Question: In my database query, it returns set of image names. I want to display them in a small size window (say 3x3), if there are more images (>9) it will populate to the next window by a tab or a specific symbol. People can click to that symbol to open the next window. I also want to recognize which image is chosen by user.
The idea of display is something like emoticon window in this image.

Do you have any idea I can make it in php ?
Here is what I am trying, please feel free to correct my code:
'''
<?php include "dbConnector.php" ; ?>
<table>
<tr>
<?php
require_once ("paginator.php");
$pages = new Paginator; //ew paginator object to play with and initializes the default values behind the scenes
$connector= new DbConnector();
$queryObj = mysql_query("SELECT COUNT(*) FROM 'mydb'.'images'");
$num_rows = mysql_num_rows($queryObj);
$pages->items_total = $num_rows; //assigns total number of records to our paginator's items_total property
$pages->mid_range = 7;//number of page links to display.
$pages->paginate();//ell the paginator to get to work and paginate
$x = mysql_query( "SELECT * FROM 'mydb'.'images' ORDER BY 'name' DESC $pages->limit");
$i = 0;
while($row = mysql_fetch_assoc($x))
{
$i++;
echo "<td><img src='imagefolder/".$row['name'].".png'/></td>";
if ($i % 3 == 0) {
echo '</tr><tr>';}
}
echo "Page $pages->current_page of $pages->num_pages";
echo $pages->display_pages();//displays our page numbers
?>
</tr>
<table>
'''
The dbConnector.php as requested:
'''
<?php
define("EW_CONN_PORT", 3306, TRUE);
define("EW_CONN_HOST", "localhost", TRUE);
define("EW_CONN_DB", "server", TRUE);
define("EW_CONN_USER", "root", TRUE);
define("EW_CONN_PASS", "admin", TRUE);
class DbConnector {
// Database connection
var $theQuery;
var $link;
function DbConnector(){
// Get the main settings from the array we just loaded
$host = 'localhost';
$db = 'mydb';
$user = 'root';
$pass = '';
// Connect to the database
$this->link = mysql_connect($host, $user, $pass);
mysql_select_db($db);
register_shutdown_function(array(&$this, 'close'));
}
//*** Function: query, Purpose: Execute a database query ***
function query($query) {
$this->theQuery = $query;
return mysql_query($query, $this->link);
}
//*** Function: fetchArray, Purpose: Get array of query results ***
function fetchArray($result) {
return mysql_fetch_array($result);
}
//*** Function: close, Purpose: Close the connection ***
function close() {
mysql_close($this->link);
}
}
?>
'''
and paginator.php:
'''
<?php
class Paginator{
var $items_per_page;
var $items_total;
var $current_page;
var $num_pages;
var $mid_range;
var $low;
var $high;
var $limit;
var $return;
var $default_ipp = 25;
function Paginator()
{
$this->current_page = 1;
$this->mid_range = 7;
$this->items_per_page = (!empty($_GET['ipp'])) ? $_GET['ipp']:$this->default_ipp;
}
function paginate()
{
if($_GET['ipp'] == 'All')
{
$this->num_pages = ceil($this->items_total/$this->default_ipp);
$this->items_per_page = $this->default_ipp;
}
else
{
if(!is_numeric($this->items_per_page) OR $this->items_per_page <= 0) $this->items_per_page = $this->default_ipp;
$this->num_pages = ceil($this->items_total/$this->items_per_page);
}
$this->current_page = (int) $_GET['page']; // must be numeric > 0
if($this->current_page < 1 Or !is_numeric($this->current_page)) $this->current_page = 1;
if($this->current_page > $this->num_pages) $this->current_page = $this->num_pages;
$prev_page = $this->current_page-1;
$next_page = $this->current_page+1;
if($this->num_pages > 10)
{
$this->return = ($this->current_page != 1 And $this->items_total >= 10) ? "<a class="paginate" href="$_SERVER[PHP_SELF]?page=$prev_page&ipp=$this->items_per_page">" Previous</a> ":"<span class="inactive" href="#">" Previous</span> ";
$this->start_range = $this->current_page - floor($this->mid_range/2);
$this->end_range = $this->current_page + floor($this->mid_range/2);
if($this->start_range <= 0)
{
$this->end_range += abs($this->start_range)+1;
$this->start_range = 1;
}
if($this->end_range > $this->num_pages)
{
$this->start_range -= $this->end_range-$this->num_pages;
$this->end_range = $this->num_pages;
}
$this->range = range($this->start_range,$this->end_range);
for($i=1;$i<=$this->num_pages;$i++)
{
if($this->range[0] > 2 And $i == $this->range[0]) $this->return .= " ... ";
// loop through all pages. if first, last, or in range, display
if($i==1 Or $i==$this->num_pages Or in_array($i,$this->range))
{
$this->return .= ($i == $this->current_page And $_GET['page'] != 'All') ? "<a title="Go to page $i of $this->num_pages" class="current" href="#">$i</a> ":"<a class="paginate" title="Go to page $i of $this->num_pages" href="$_SERVER[PHP_SELF]?page=$i&ipp=$this->items_per_page">$i</a> ";
}
if($this->range[$this->mid_range-1] < $this->num_pages-1 And $i == $this->range[$this->mid_range-1]) $this->return .= " ... ";
}
$this->return .= (($this->current_page != $this->num_pages And $this->items_total >= 10) And ($_GET['page'] != 'All')) ? "<a class="paginate" href="$_SERVER[PHP_SELF]?page=$next_page&ipp=$this->items_per_page">Next "</a>
":"<span class="inactive" href="#">" Next</span>
";
$this->return .= ($_GET['page'] == 'All') ? "<a class="current" style="margin-left:10px" href="#">All</a>
":"<a class="paginate" style="margin-left:10px" href="$_SERVER[PHP_SELF]?page=1&ipp=All">All</a>
";
}
else
{
for($i=1;$i<=$this->num_pages;$i++)
{
$this->return .= ($i == $this->current_page) ? "<a class="current" href="#">$i</a> ":"<a class="paginate" href="$_SERVER[PHP_SELF]?page=$i&ipp=$this->items_per_page">$i</a> ";
}
$this->return .= "<a class="paginate" href="$_SERVER[PHP_SELF]?page=1&ipp=All">All</a>
";
}
$this->low = ($this->current_page-1) * $this->items_per_page;
$this->high = ($_GET['ipp'] == 'All') ? $this->items_total:($this->current_page * $this->items_per_page)-1;
$this->limit = ($_GET['ipp'] == 'All') ? "":" LIMIT $this->low,$this->items_per_page";
}
function display_items_per_page()
{
$items = '';
$ipp_array = array(10,25,50,100,'All');
foreach($ipp_array as $ipp_opt) $items .= ($ipp_opt == $this->items_per_page) ? "<option selected value="$ipp_opt">$ipp_opt</option>
":"<option value="$ipp_opt">$ipp_opt</option>
";
return "<span class="paginate">Items per page:</span><select class="paginate" onchange="window.location='$_SERVER[PHP_SELF]?page=1&ipp='+this[this.selectedIndex].value;return false">$items</select>
";
}
function display_jump_menu()
{
for($i=1;$i<=$this->num_pages;$i++)
{
$option .= ($i==$this->current_page) ? "<option value="$i" selected>$i</option>
":"<option value="$i">$i</option>
";
}
return "<span class="paginate">Page:</span><select class="paginate" onchange="window.location='$_SERVER[PHP_SELF]?page='+this[this.selectedIndex].value+'&ipp=$this->items_per_page';return false">$option</select>
";
}
function display_pages()
{
return $this->return;
}
}
?>
'''
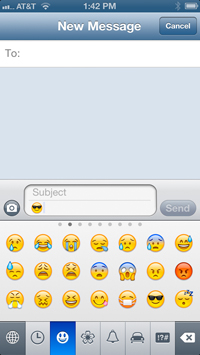
Answer: Here is a modification in regards to the pagination class to remove those errors and replaced your 'DBConnector' with my 'DBEngine' class.
The one element you are missing is the limiting per page and next > previous links.
'''
<?php
error_reporting(E_ALL);
class Paginator
{
var $items_per_page;
var $items_total;
var $current_page;
var $num_pages;
var $mid_range;
var $low;
var $high;
var $limit;
var $return;
var $default_ipp = 25;
function Paginator($_staticipp = '')
{
$this->current_page = (!isset($_GET['page']) || (isset($_GET['page']) && !is_numeric($_GET['page'])))? 1:$_GET['page'];
$this->mid_range = 7;
$_GET['ipp'] = (!empty($_staticipp) && is_numeric($_staticipp))? $_staticipp: $_GET['ipp'];
$this->items_per_page = (!empty($_GET['ipp']) && is_numeric($_GET['ipp'])) ? $_GET['ipp']:$this->default_ipp;
}
function paginate()
{
if(isset($_GET['ipp']) && $_GET['ipp'] == 'All') {
$this->num_pages = ceil($this->items_total/$this->default_ipp);
$this->items_per_page = $this->default_ipp;
}
else {
if(!is_numeric($this->items_per_page) || $this->items_per_page <= 0)
$this->items_per_page = $this->default_ipp;
$this->num_pages = ceil($this->items_total / $this->items_per_page);
}
$this->current_page = (isset($_GET['page']) && is_numeric($_GET['page']))? (int) $_GET['page']:0; // must be numeric > 0
if($this->current_page < 1 Or !is_numeric($this->current_page)) $this->current_page = 1;
if($this->current_page > $this->num_pages) $this->current_page = $this->num_pages;
$prev_page = $this->current_page-1;
$next_page = $this->current_page+1;
if($this->num_pages > 10) {
$this->return = ($this->current_page != 1 And $this->items_total >= 10) ? "<a class="paginate" href="$_SERVER[PHP_SELF]?page=$prev_page&ipp=$this->items_per_page">" Previous</a> ":"<span class="inactive" href="#">" Previous</span> ";
$this->start_range = $this->current_page - floor($this->mid_range/2);
$this->end_range = $this->current_page + floor($this->mid_range/2);
if($this->start_range <= 0) {
$this->end_range += abs($this->start_range)+1;
$this->start_range = 1;
}
if($this->end_range > $this->num_pages) {
$this->start_range -= $this->end_range-$this->num_pages;
$this->end_range = $this->num_pages;
}
$this->range = range($this->start_range,$this->end_range);
for($i=1;$i<=$this->num_pages;$i++) {
if($this->range[0] > 2 And $i == $this->range[0]) $this->return .= " ... ";
// loop through all pages. if first, last, or in range, display
if($i == 1 Or $i == $this->num_pages Or in_array($i,$this->range)) {
$this->return .= ($i == $this->current_page And $_GET['page'] != 'All') ? "<a title="Go to page $i of $this->num_pages" class="current" href="#">$i</a> ":"<a class="paginate" title="Go to page $i of $this->num_pages" href="$_SERVER[PHP_SELF]?page=$i&ipp=$this->items_per_page">$i</a> ";
}
if($this->range[$this->mid_range-1] < $this->num_pages-1 And $i == $this->range[$this->mid_range-1]) $this->return .= " ... ";
}
$this->return .= (($this->current_page != $this->num_pages And $this->items_total >= 10) And ($_GET['page'] != 'All')) ? "<a class="paginate" href="$_SERVER[PHP_SELF]?page=$next_page&ipp=$this->items_per_page">Next "</a>
":"<span class="inactive" href="#">" Next</span>
";
$this->return .= ($_GET['page'] == 'All') ? "<a class="current" style="margin-left:10px" href="#">All</a>
":"<a class="paginate" style="margin-left:10px" href="$_SERVER[PHP_SELF]?page=1&ipp=All">All</a>
";
}
else {
for($i=1;$i<=$this->num_pages;$i++) {
$this->return .= ($i == $this->current_page) ? "<a class="current" href="#">$i</a> ":"<a class="paginate" href="$_SERVER[PHP_SELF]?page=$i&ipp=$this->items_per_page">$i</a> ";
}
$this->return .= "<a class="paginate" href="$_SERVER[PHP_SELF]?page=1&ipp=All">All</a>
";
}
$this->low = ($this->current_page-1) * $this->items_per_page;
$this->high = (isset($_GET['ipp']) && $_GET['ipp'] == 'All') ? $this->items_total:($this->current_page * $this->items_per_page)-1;
$this->limit = (isset($_GET['ipp']) && $_GET['ipp'] == 'All') ? "":" LIMIT ".$this->low.",".$this->items_per_page;
}
function display_items_per_page()
{
$items = '';
$ipp_array = array("",9,'All');
foreach($ipp_array as $ipp_opt) $items .= ($ipp_opt == $this->items_per_page) ? "<option selected value="$ipp_opt">$ipp_opt</option>
":"<option value="$ipp_opt">$ipp_opt</option>
";
return "<span class="paginate">Items per page:</span><select class="paginate" onchange="window.location='$_SERVER[PHP_SELF]?page=1&ipp='+this[this.selectedIndex].value;return false">$items</select>
";
}
function display_jump_menu()
{
for($i=1;$i<=$this->num_pages;$i++) {
$option .= ($i==$this->current_page) ? "<option value="$i" selected>$i</option>
":"<option value="$i">$i</option>
";
}
return "<span class="paginate">Page:</span><select class="paginate" onchange="window.location='$_SERVER[PHP_SELF]?page='+this[this.selectedIndex].value+'&ipp=$this->items_per_page';return false">$option</select>
";
}
function display_pages()
{
return $this->return;
}
}
class DBEngine
{
protected $con;
// Create a default database element
public function __construct($host = '',$db = '',$user = '',$pass = '')
{
try {
$this->con = new PDO("mysql:host=$host;dbname=$db",$user,$pass, array(PDO::ATTR_ERRMODE => PDO::ERRMODE_WARNING));
}
catch (Exception $e) {
return 0;
}
}
// Simple fetch and return method
public function Fetch($_sql)
{
$query = $this->con->prepare($_sql);
$query->execute();
if($query->rowCount() > 0) {
while($array = $query->fetch(PDO::FETCH_ASSOC)) {
$rows[] = $array;
}
}
return (isset($rows) && $rows !== 0 && !empty($rows))? $rows: 0;
}
// Simple write to db method
public function Write($_sql)
{
$query = $this->con->prepare($_sql);
$query->execute();
}
} ?>
<table>
<tr>
<?php
$con = new DBEngine("host","database","user","pass");
$pages = new Paginator(9);
$queryObj = $con->Fetch("SELECT COUNT(*) FROM mydb.images");
$num_rows = $queryObj[0]['COUNT(*)'];
$pages->items_total = $num_rows; //assigns total number of records to our paginator's items_total property
$pages->mid_range = 7;//number of page links to display.
$pages->paginate();//tell the paginator to get to work and paginate ?>
<tr>
<td colspan="3"><?php echo $pages->display_items_per_page(); ?></td>
</tr>
<tr>
<?php
$_sql = "SELECT * FROM mydb.images ORDER BY 'name' DESC ".$pages->limit;
$x = $con->Fetch($_sql);
$i = 1;
foreach($x as $val => $row) { ?>
<td style="border:1px solid;"><img src="<?php echo $row['name']; ?>" style="max-width: 40px;" /></td>
<?php
if ($i % 3 == 0) { ?>
</tr>
<tr><?php
}
$i++;
} ?>
Page <?php echo $pages->current_page; ?> of <?php echo $pages->num_pages; ?>
<?php echo $pages->display_pages();//displays our page numbers ?>
</tr>
<table>
'''